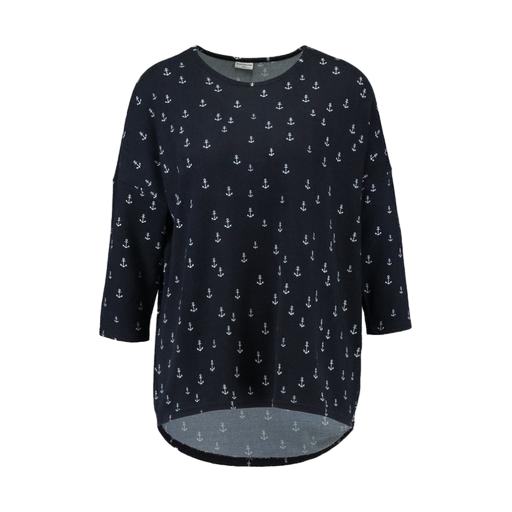
blue plus size printed t-shirt only macy, black plus size printed t-shirt only macy, red pima anchor-print t-shirt only macy, white background